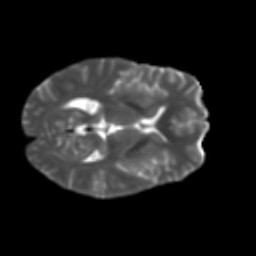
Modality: T2w
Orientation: axial
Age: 42
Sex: female
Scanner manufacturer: ge
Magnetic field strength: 3 T
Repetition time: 7.8 s
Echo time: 0.0606 s